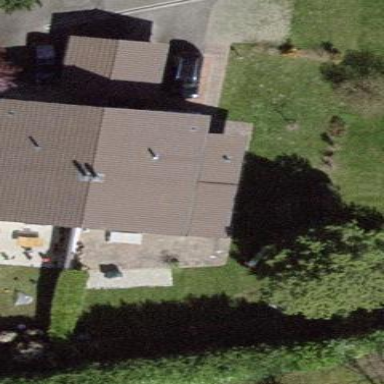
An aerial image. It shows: Simple house.